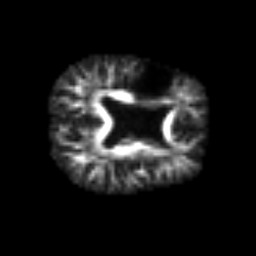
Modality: FA
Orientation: axial
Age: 76
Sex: female
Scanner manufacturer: siemens
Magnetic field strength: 3 T
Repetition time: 3.2 s
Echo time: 0.081 s